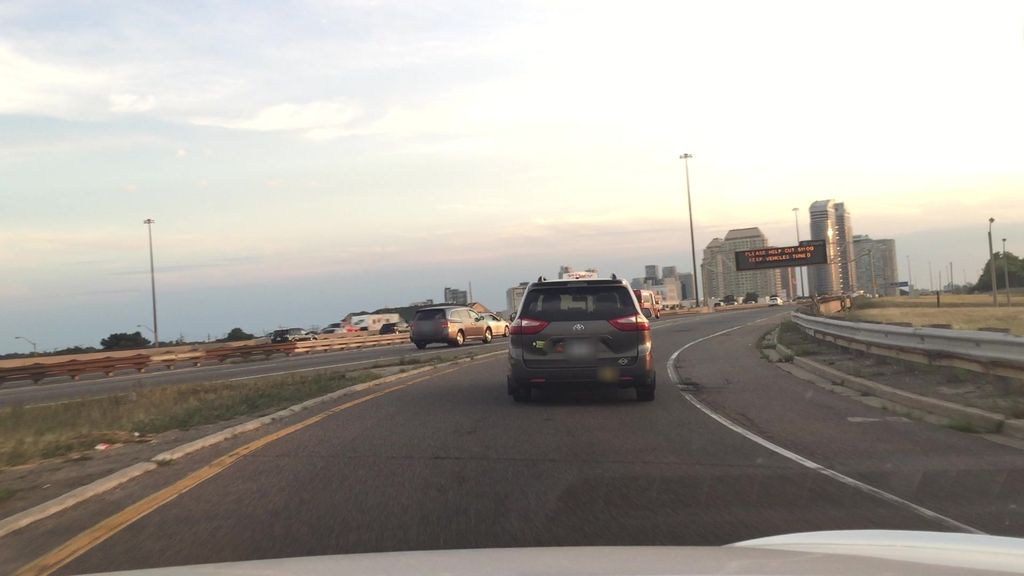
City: toronto